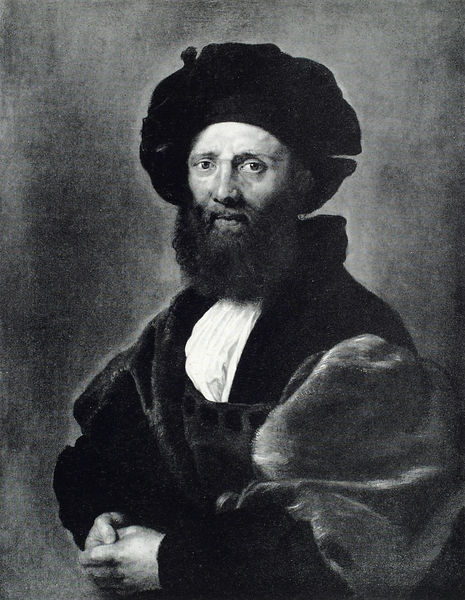
Titel: Baldassare Castiglione
Künstler: Peter Paul Rubens
Institution: Paris, Musée du Louvre
Schlagwörter: dunkel, gemälde, hand, kopf, mann, weiß, finger, grau, hut, mund, nase, schwarz, zeichnung, blick, schal, schleife, alt, bart, hemd, jacke, kappe, mütze, wand, augen, kleidung, kragen, pelz, samt, ärmel, bild, hände, niederlande, portrait, porträt, kirche, gewand, mantel, adel, kaufmann, brustbild, puffärmel, renaissance, kopfbedeckung, mauer, gefaltet, tapete, oberkörper, foto, fotografie, schwarzweiss, arzt, fürst, politiker, verschränkt, portät, adliger, edelmann, grautöne, hemnd, garu, biesen, rat, ratsherr